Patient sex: M
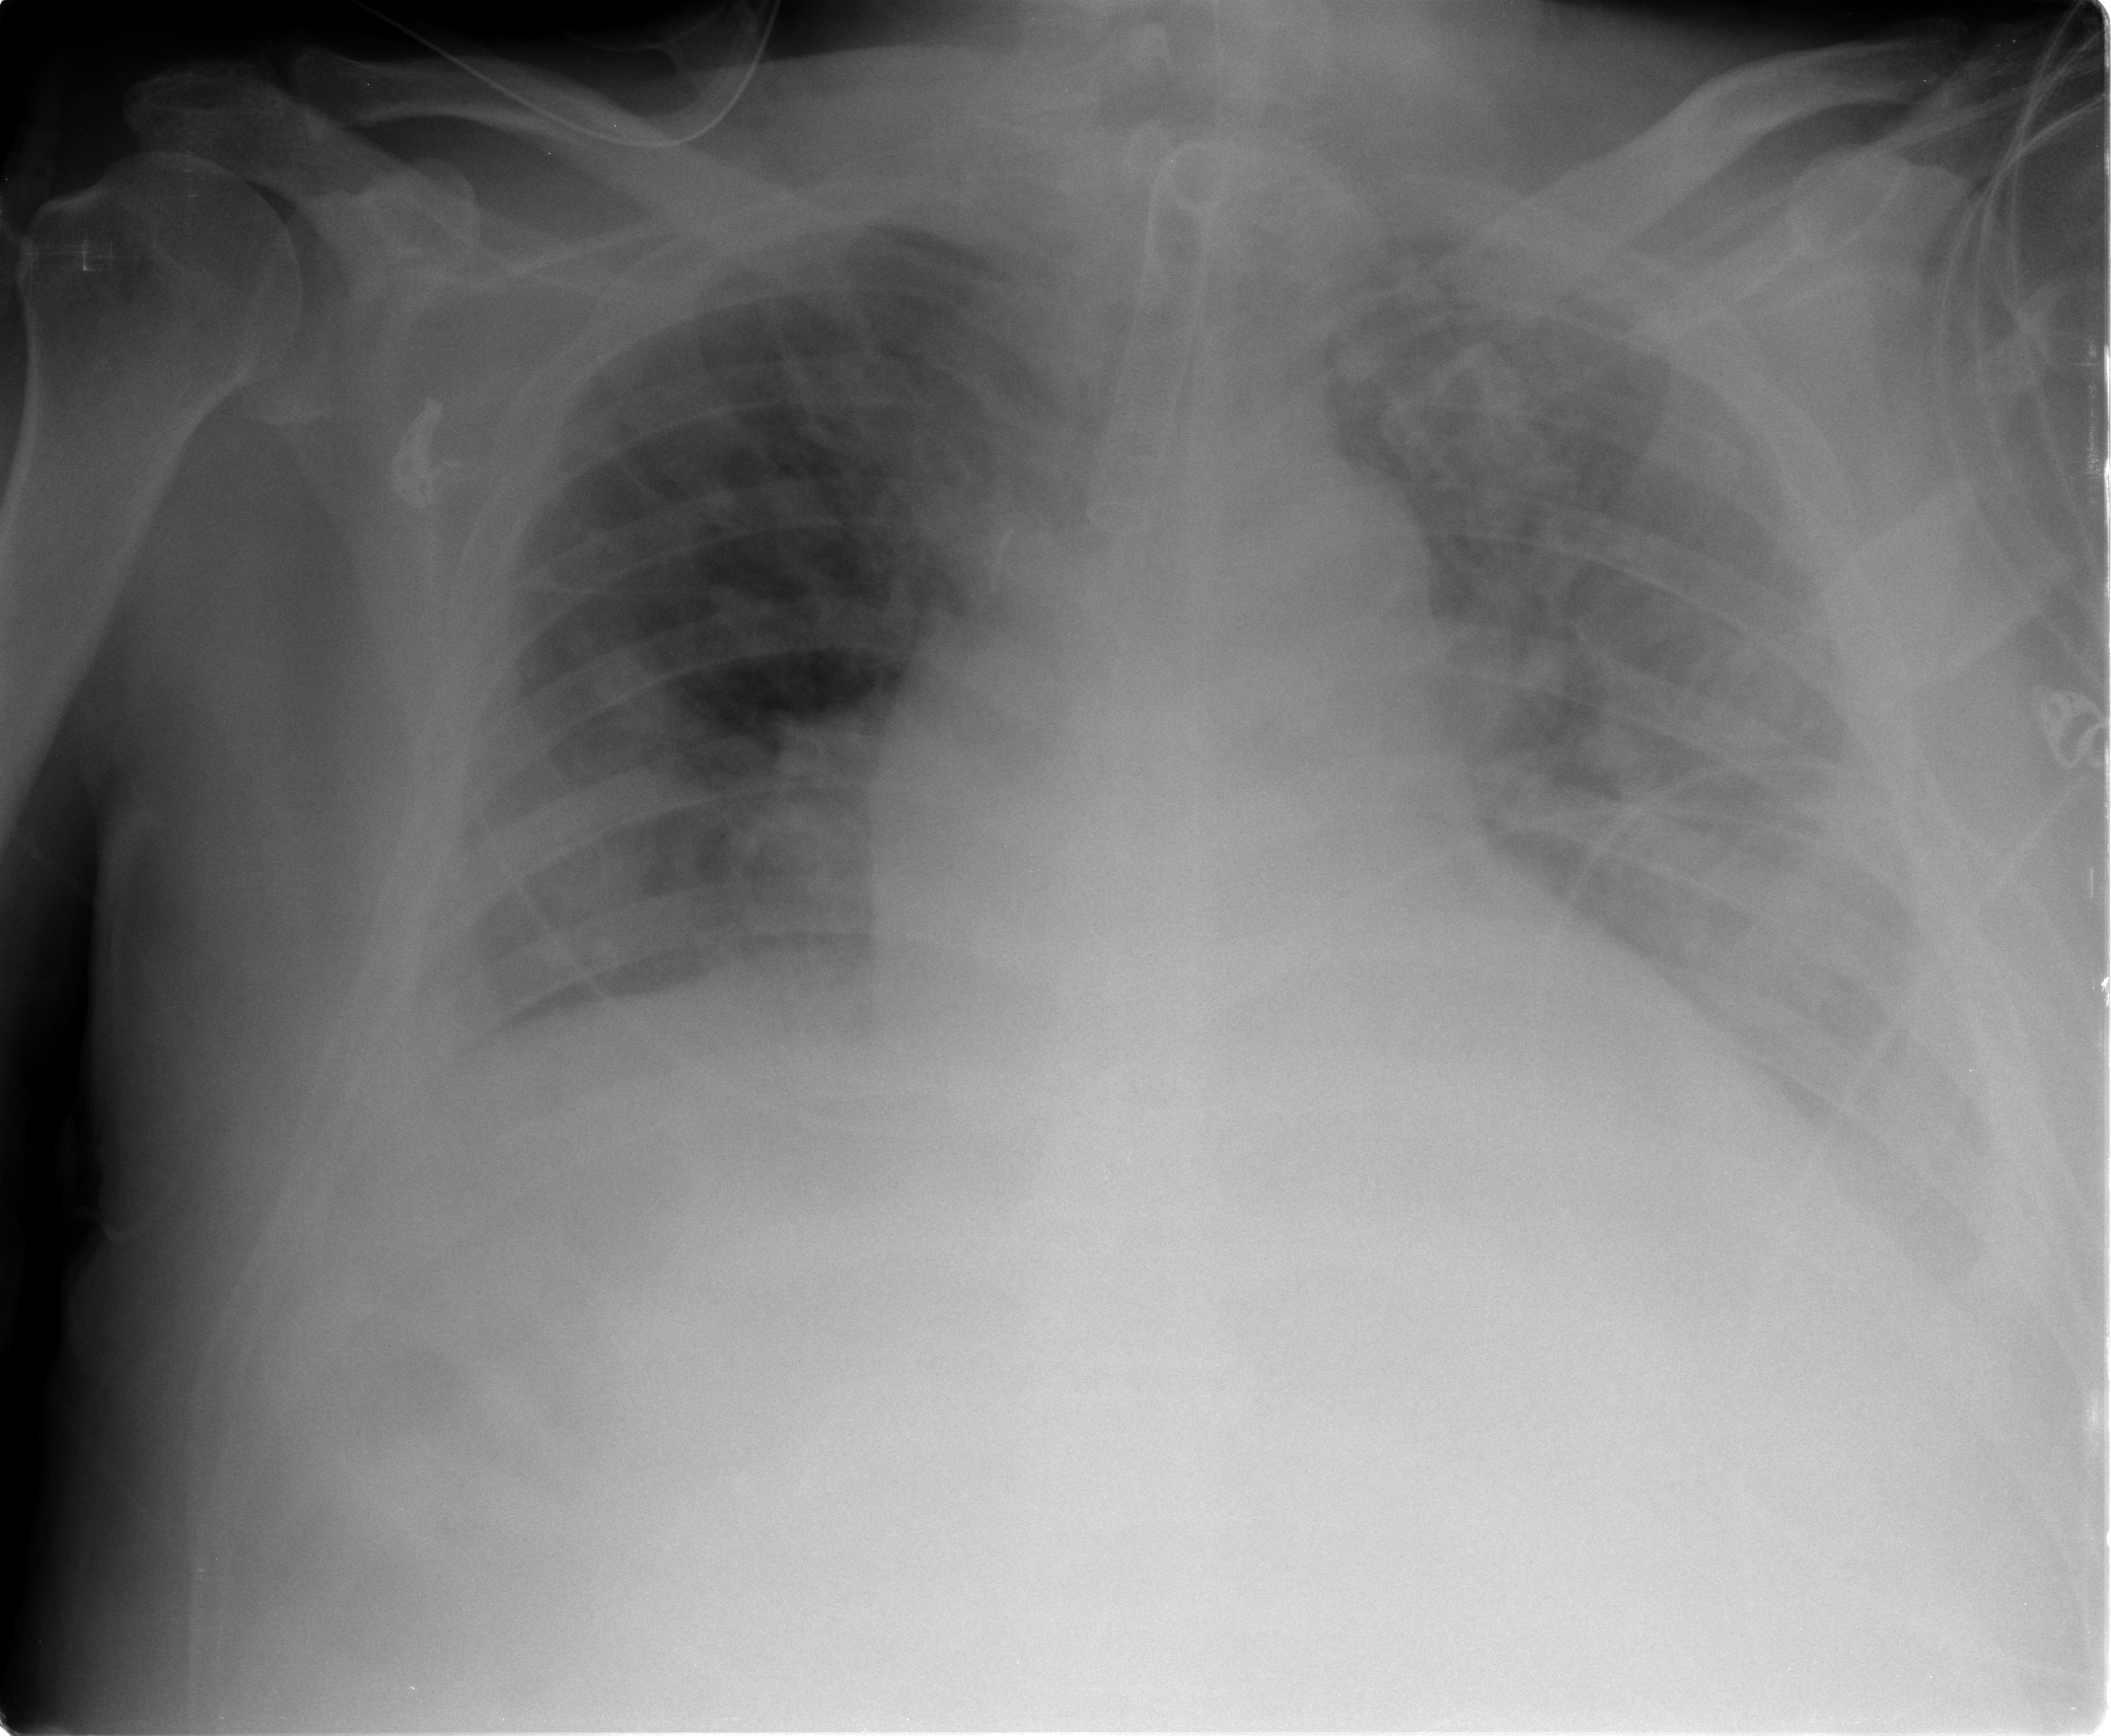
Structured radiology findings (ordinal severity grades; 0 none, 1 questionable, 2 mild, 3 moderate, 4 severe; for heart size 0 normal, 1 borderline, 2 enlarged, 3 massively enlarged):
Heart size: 2
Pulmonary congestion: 3
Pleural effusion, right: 2
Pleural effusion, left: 2
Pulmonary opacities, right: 3
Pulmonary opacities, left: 3
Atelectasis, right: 2
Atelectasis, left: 2